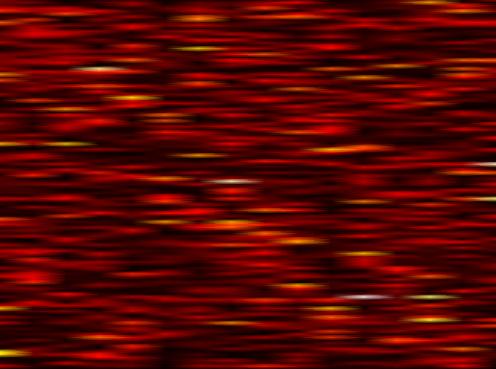
Label: WOLA